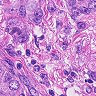
Metastatic tissue present: yes